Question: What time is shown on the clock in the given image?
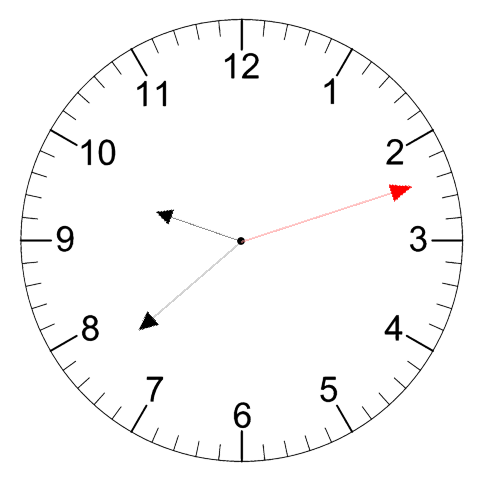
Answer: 09:38:12